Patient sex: M
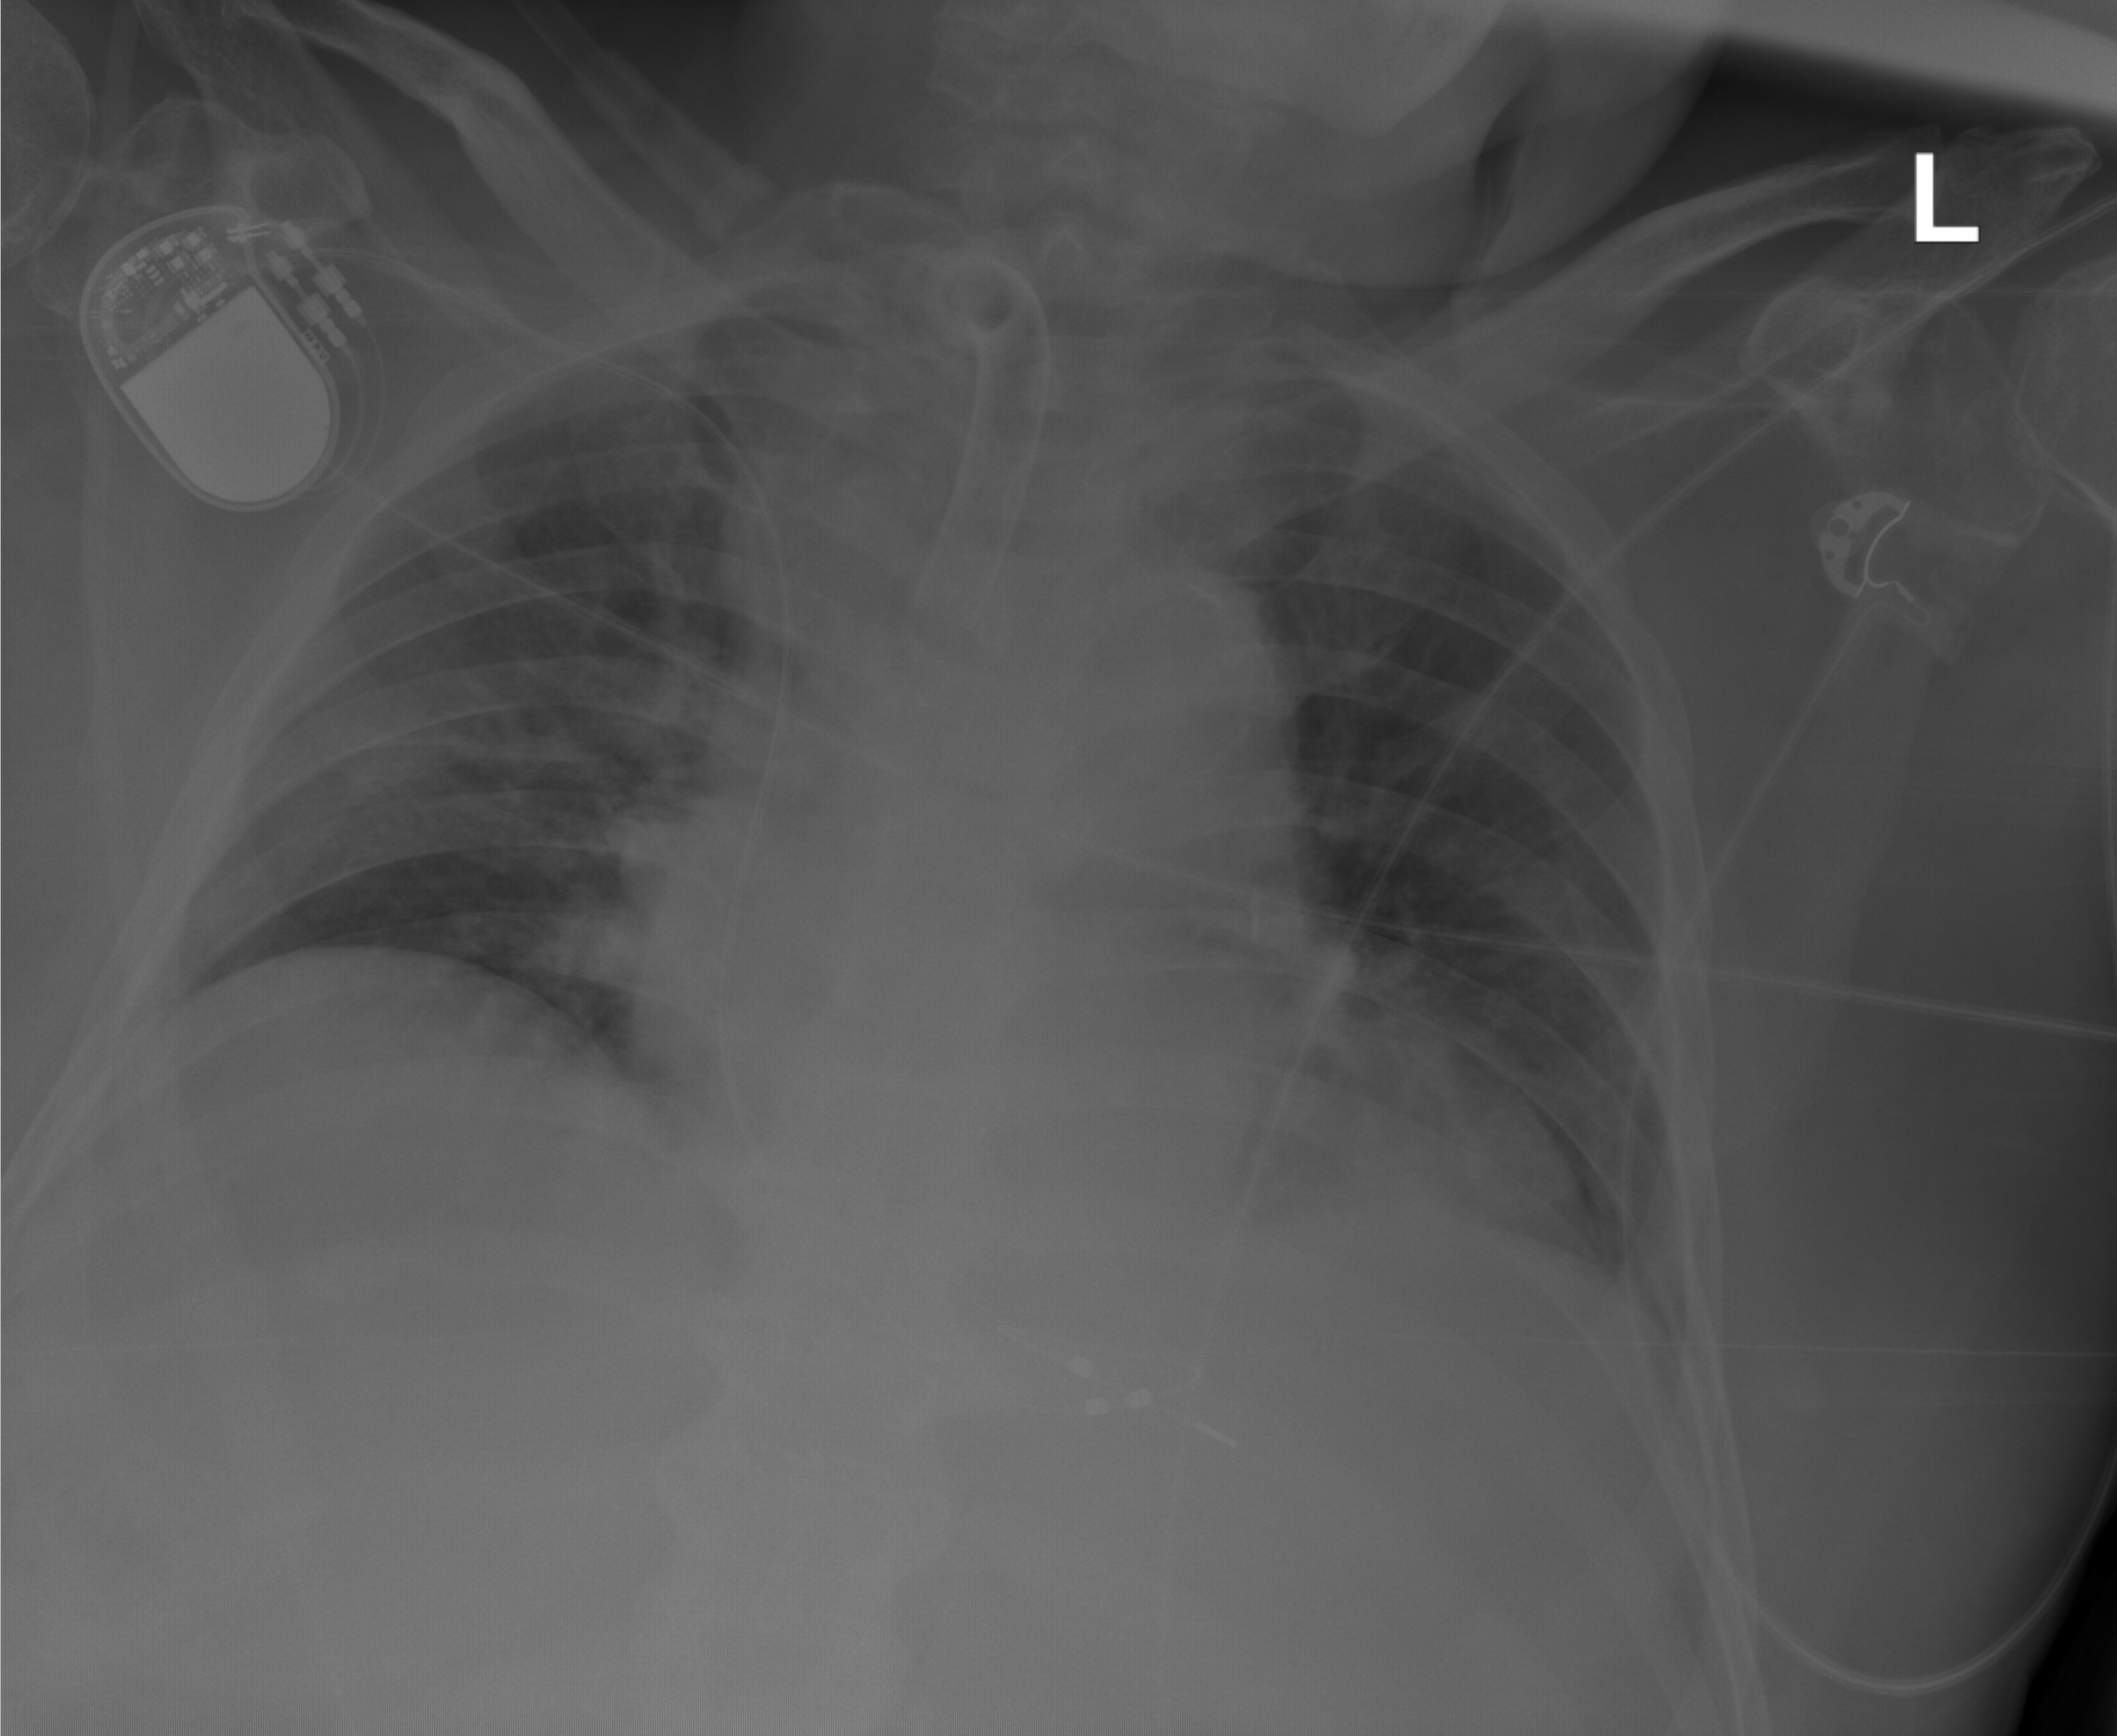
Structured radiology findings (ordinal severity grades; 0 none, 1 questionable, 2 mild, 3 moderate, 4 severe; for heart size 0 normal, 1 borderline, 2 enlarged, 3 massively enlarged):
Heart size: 2
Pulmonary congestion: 2
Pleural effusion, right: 0
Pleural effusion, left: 0
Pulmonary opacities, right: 2
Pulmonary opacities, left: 0
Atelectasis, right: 2
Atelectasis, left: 2